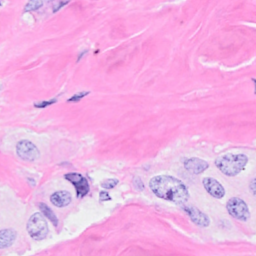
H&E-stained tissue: Breast